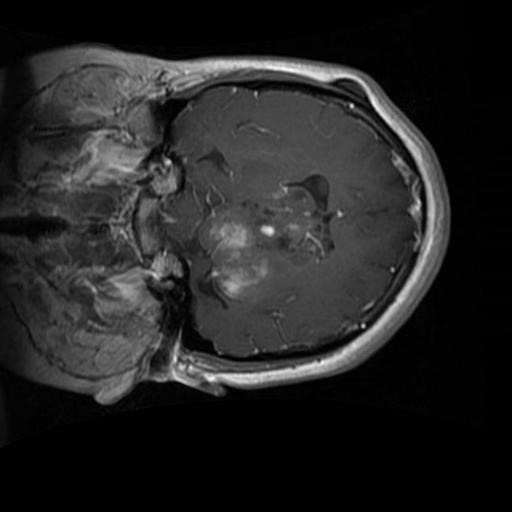
Label: brain_glioma